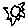
Label: sun